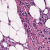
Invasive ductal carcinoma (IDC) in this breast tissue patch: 1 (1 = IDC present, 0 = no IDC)